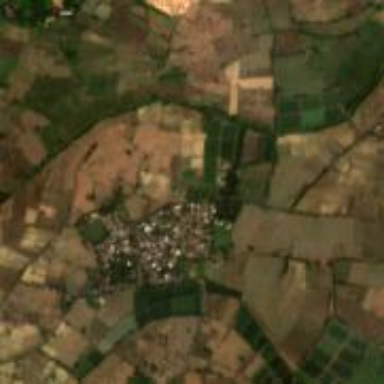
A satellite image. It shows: Village area.